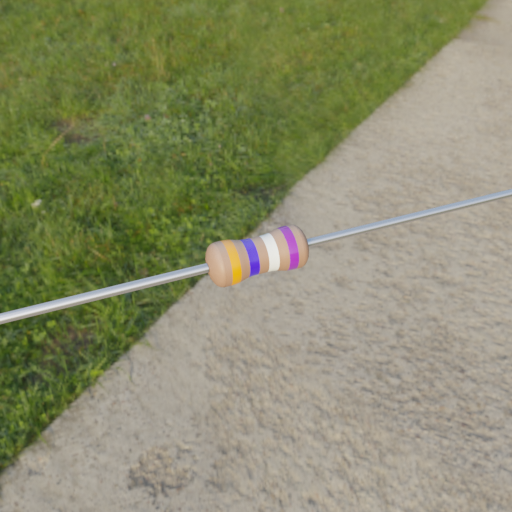
Resistor colour bands (in order): orange, blue, white, violet